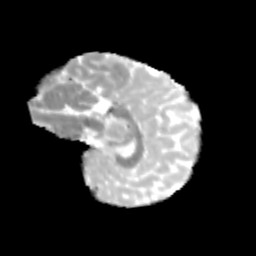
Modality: MD
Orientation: sagittal
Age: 10
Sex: female
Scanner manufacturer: siemens
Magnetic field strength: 3 T
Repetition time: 3.8 s
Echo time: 0.07 s